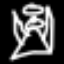
Label: angel